Question: I have an issue where there is a small 1px border on the right hand side of the nemo image in Outlook 2007, 2010 and 2013, as shown below...

However, this doesn't happen in any other email browser... Here is the HTML code I am using...
'''
<div id="top" align="center" style="background:#fff400; background-color:#fff400;">
<table align="center" width="100%" border="0" cellspacing="0" cellpadding="0" style="font-family:Arial; font-size:9.5px; color:#636363; width: 100%;" bgcolor="#FFFFFF" class="hide">
<tbody><tr>
<td align="left" bgcolor="#ffffff" style="font-family:Arial, Geneva, sans-serif; color:#000001; font-size:9px;"><img src="images/spacer.gif" alt="" height="20" width="1"></td>
</tr>
<tr>
<td align="center" valign="top" bgcolor="#ffffff" style="font-family:Arial, Geneva, sans-serif; color:#000001; font-size:9px;">
<table align="center" width="640" border="0" cellspacing="0" cellpadding="0" style="font-family:Arial; font-size:9.5px; color:#636363; " bgcolor="#FFFFFF" class="table">
<tbody><tr>
<td align="left" bgcolor="#ffffff" style="font-family:Arial, Geneva, sans-serif; color:#000001; font-size:9px;"><img src="images/spacer.gif" alt="" height="1" width="20"></td>
<td width="600" colspan="3" align="left" valign="top" bgcolor="#ffffff" style="font-family:Arial, Geneva, sans-serif; color:#000000; font-size:12px;">
Click <a href="#" style="color: #00000;">here</a> if you can't read this email
</td>
<td align="left" bgcolor="#ffffff" style="font-family:Arial, Geneva, sans-serif; color:#000001; font-size:9px;"><img src="images/spacer.gif" alt="" height="1" width="20"></td>
</tr>
</tbody></table>
</td>
</tr>
<tr>
<td align="left" bgcolor="#ffffff" style="font-family:Arial, Geneva, sans-serif; color:#000001; font-size:9px;"><img src="images/spacer.gif" alt="" height="20" width="1"></td>
</tr>
</tbody></table>
<table align="center" width="640" border="0" cellspacing="0" cellpadding="0" style="font-family:Arial; font-size:9.5px; color:#636363; " bgcolor="#FFF400" class="table">
<tbody><tr>
<td width="580" align="left" bgcolor="#fff400" style="font-family:Arial, Geneva, sans-serif; color:#000001; font-size:9px;"><img src="images/spacer.gif" alt="" width="1" height="15" style="display:block" border="0"></td>
</tr>
<tr>
<td>&nbsp;</td>
</tr>
<tr style="font-size:12px; font-family: Arial, Geneva, sans-serif; color:#000000;" align="left" valign="top">
<td align="left" valign="top">
<table class="table">
<tbody>
<tr>
<td><a href="#" target="_blank"><img src="http://placekitten.com/172/115" width="172" height="115" alt="Alt Tag" style="display:block;" border="0" class="mob_img hide"></a></td>
<td><a href="#" target="_blank"><img src="http://placekitten.com/406/115" width="406" height="115" alt="The 10 Minute Shake Up" style="display:block;" border="0" class="mob_img"></a></td>
</tr>
</tbody>
</table>
</td>
</tr>
<tr>
<td><img src="http://design.datalateral.com\serco;851\emails\emailOne\images/spacer.gif" alt="" height="20" width="1"></td>
</tr>
<tr>
<td align="left" valign="top">
<table width="640" border="0" cellspacing="0" cellpadding="0" style="font-family:Arial; font-size:9.5px; color:#636363; " bgcolor="#FFFFFF" class="table300">
<tbody>
<tr>
<td colspan="3"><span id="nemotopmobile"><img id="nemotop" src="http://design.datalateral.com\serco;851\emails\emailOne\images/nemoDesktop_08.jpg" width="640" height="15" alt="" class="mob_img " style="display:block;" border="0"></span></td>
</tr>
<tr>
<td align="left" valign="top" style="font-family:Arial, Geneva, sans-serif; color:#000000; font-size:15px;"><img src="http://design.datalateral.com\serco;851\emails\emailOne\images/spacer.gif" alt="" width="20" height="1" style="display:block" border="0"></td>
<td align="right" valign="top">
<table align="left" width="270" border="0" cellspacing="0" cellpadding="0" class="mob_left table300">
<tbody><tr>
<td align="left" valign="top" style="font-family:Arial, Geneva, sans-serif; color:#00b3f0; font-size:24px; padding-top:10px;"><img src="http://placekitten.com/270/88" width="270" height="88" alt="" class="mob_img " style="display:block;" border="0"></td>
</tr>
<tr>
<td align="left" valign="top" style="font-family:Arial, Geneva, sans-serif; color:#000000; font-size:20px; padding-top:10px;"><strong>Hello {Name},</strong></td>
</tr>
<tr>
<td align="left" valign="top" style="font-family:Arial, Geneva, sans-serif; color:#000000; font-size:15px;"><img src="http://design.datalateral.com\serco;851\emails\emailOne\images/spacer.gif" alt="" width="1" height="16" style="display:block" border="0"></td>
</tr>
<tr>
<td align="left" valign="top" style="font-family:Arial, Geneva, sans-serif; color:#000000; font-size:15px;">Lorem ipsum dolor sit amet, consectetur adipiscing elit. Cras pretium mi vel magna rhoncus, et pulvinar mauris varius. Nullam tincidunt, ipsum in eleifend tincidunt, tortor turpis viverra turpis, vehicula facilisis dui arcu quis sem. Aenean tincidunt diam orci, eget feugiat ante gravida eu. Fusce venenatis mollis nisi eget vulputate. Vestibulum ut turpis eget urna tincidunt volutpat sed at lorem. Donec non neque eget mauris gravida fringilla.</td>
<td align="left" valign="top" style="font-family:Arial, Geneva, sans-serif; color:#000000; font-size:15px;"><img src="http://design.datalateral.com\serco;851\emails\emailOne\images/spacer.gif" alt="" width="10" height="16" style="display:block" border="0"></td>
</tr>
<tr>
<td align="left" valign="top" style="font-family:Arial, Geneva, sans-serif; color:#000000; font-size:15px;"><img src="http://design.datalateral.com\serco;851\emails\emailOne\images/spacer.gif" alt="" width="1" height="16" style="display:block" border="0"></td>
</tr>
</tbody></table>
<table border="0" cellspacing="0" cellpadding="0" align="right" class="table" style="mso-table-rspace: 0pt; mso-table-lspace: 0pt;">
<tbody><tr>
<td align="right" valign="top"><span id="nemoswitch"><img src="http://design.datalateral.com\serco;851\emails\emailOne/images/nemoDesktop_11.jpg" width="310" height="408" alt="Finding Nemo" id="nemo" class="mob_img" style="display:block;" border="0"></span></td>
</tr>
</tbody></table>
</td>
</tr>
<tr>
<td colspan="3"><span id="nemobottomswitch"><img id="nemoBottom" src="http://design.datalateral.com\serco;851\emails\emailOne\images/nemoDesktop_16.jpg" width="640" height="15" alt="" class="mob_img " style="display:block;" border="0"></span></td>
</tr>
</tbody></table>
</td>
</tr>
</tbody>
</table>
</div>
'''
<URL>. Any ideas where I am going wrong?
Thanks.
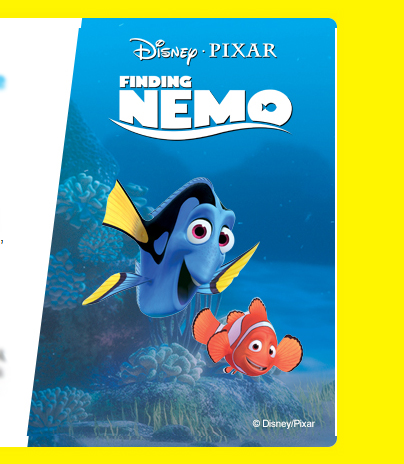
Answer: You are using a background color in your table cell.
To fix, simply add the following to your embedded styles:
'''
table td { border-collapse: collapse; }
'''
Or you can add it inline:
'''
<td style="border-collapse: collapse;">... </td>
'''
Checkout this <URL>